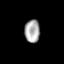
Tissue: prostate
Cell type: Myeloid cells
Senescence score: 0.707
Nuclear area (px): 343
Mean DAPI intensity: 168.758